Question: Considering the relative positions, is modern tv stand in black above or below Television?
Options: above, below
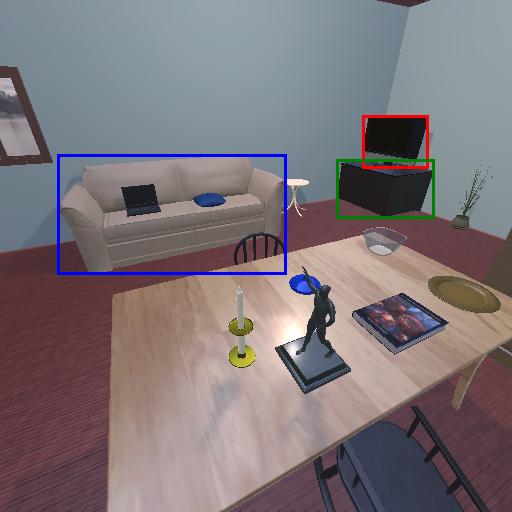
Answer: above